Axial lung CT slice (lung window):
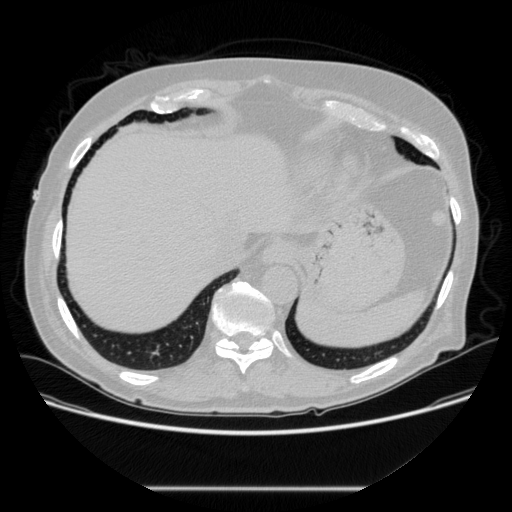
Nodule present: no